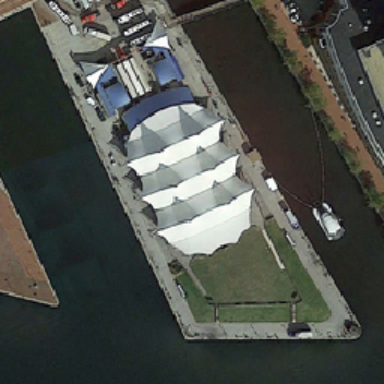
There is a river beside the silver oval building there is a boat on the river .